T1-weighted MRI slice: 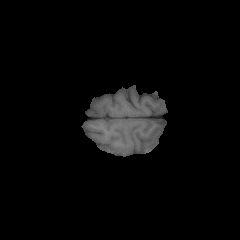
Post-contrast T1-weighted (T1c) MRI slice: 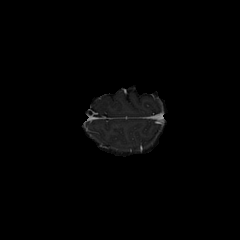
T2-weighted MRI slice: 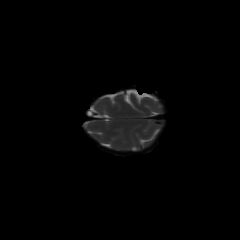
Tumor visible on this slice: no